Interaction volume radius: 5 \u00c5
Interaction volume height: 10 \u00c5
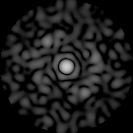
Disorder parameter: 0.784